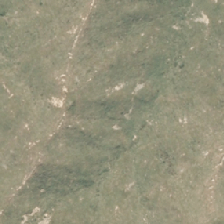
Land cover: low_producing_grassland